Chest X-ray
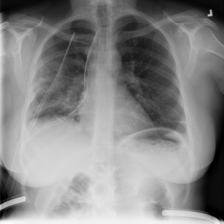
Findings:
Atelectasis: negative
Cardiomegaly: negative
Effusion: negative
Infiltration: negative
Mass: negative
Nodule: negative
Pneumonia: negative
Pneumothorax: negative
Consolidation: negative
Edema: negative
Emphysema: negative
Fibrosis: negative
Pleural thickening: negative
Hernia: negative